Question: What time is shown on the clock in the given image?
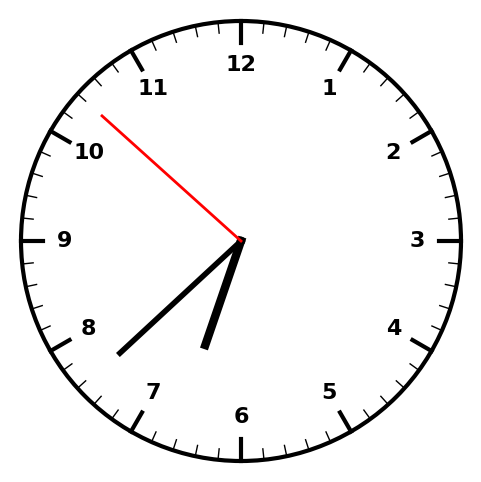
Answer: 06:37:52